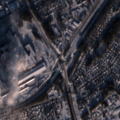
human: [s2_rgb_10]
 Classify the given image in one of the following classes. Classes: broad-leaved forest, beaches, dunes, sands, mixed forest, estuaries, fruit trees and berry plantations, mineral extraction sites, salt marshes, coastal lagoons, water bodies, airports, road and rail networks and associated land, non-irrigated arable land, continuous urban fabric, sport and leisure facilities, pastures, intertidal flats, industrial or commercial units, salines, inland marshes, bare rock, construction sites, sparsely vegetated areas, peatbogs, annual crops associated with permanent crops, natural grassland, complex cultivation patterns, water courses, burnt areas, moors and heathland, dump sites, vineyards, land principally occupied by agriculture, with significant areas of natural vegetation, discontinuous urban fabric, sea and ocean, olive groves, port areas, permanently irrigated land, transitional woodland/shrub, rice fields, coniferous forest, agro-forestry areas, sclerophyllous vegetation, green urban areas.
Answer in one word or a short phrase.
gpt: discontinuous urban fabric, industrial or commercial units